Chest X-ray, AP view. Patient: 17 years old, sex M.
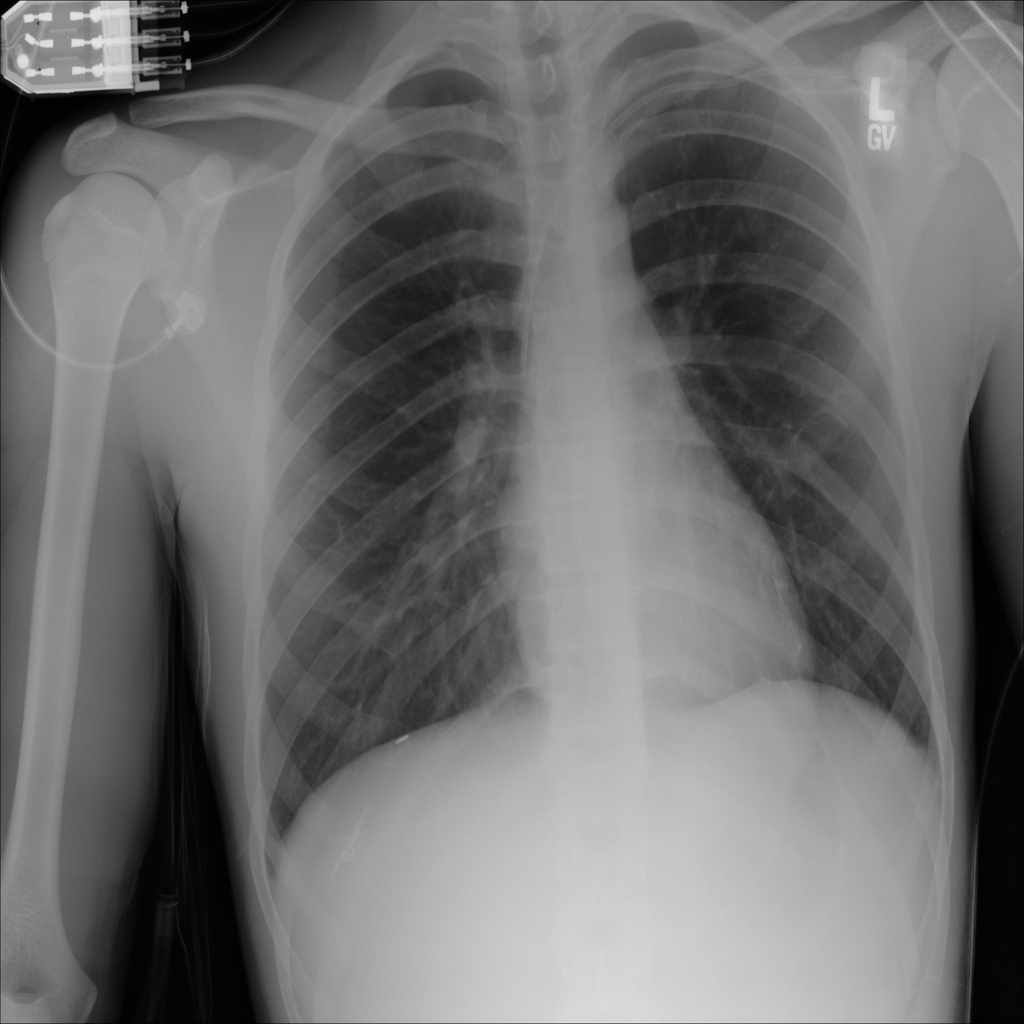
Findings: No Finding